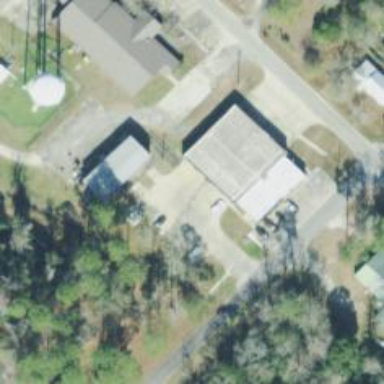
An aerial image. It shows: Fire station building.